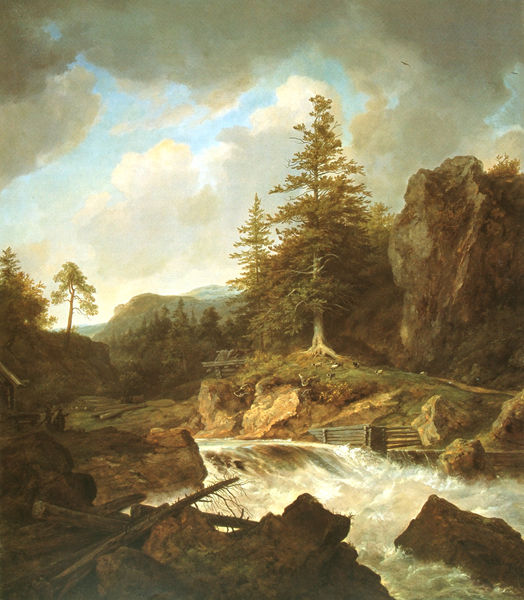
Titel: Landschaft mit Wasserfall
Künstler: Christian Ezdorf
Standort: München
Institution: Privatbesitz
Schlagwörter: baum, berg, blau, dunkel, felsen, gemälde, gewitter, himmel, wasser, weiß, wolken, baumstämme, bäume, fluss, grün, landschaft, menschen, ocker, ufer, äste, braun, grau, holz, männer, schwarz, tiere, weg, wiese, wolke, zaun, beige, stein, steine, öl, bach, baumstamm, ferne, hügel, natur, stamm, vögel, weide, weite, zweige, einsam, gatter, gitter, hütte, sonne, tal, wald, wasserfall, gischt, wellen, ansicht, berge, fels, gebirge, damm, figuren, böschung, reißend, romantik, schaum, strom, stromschnellen, tannen, wehr, gicht, sturm, stämme, treibholz, unwetter, blue, oil, people, stairs, white, green, painting, brown, bretter, regen, wurzel, lichtung, fichte, nadelbaum, tanne, wood, strudel, classic, cliff, cloud, clouds, rock, rocks, sky, stone, tree, geäst, gebirgsfluss, hill, landscape, mountain, mountains, nature, water, waves, nadelbäume, roof, trees, nadelholz, himel, brocken, flowing, forest, grass, light, river, stream, color, shadow, animals, expressionist, birds, donner, koch, fall, absperrung, cloudy, stormy, scene, fence, stromschwelle, ravine, gefällt, leaves, trunk, beauty, ragen, sublime, naturstudie, furt, katarakt, katarkt, wildwasser, wolk, cottage, canvas, sheep, schwemmholz, dramatic, humans, waterfall, wassr, firs, flößer, banks, boulder, rapids, trunks, fir, scenery, destruction, oil on canvas, splashing, flood, stems, torrent, scenary, wald bach holz wolken kühle, cloids, sluice, stsream, waerfall